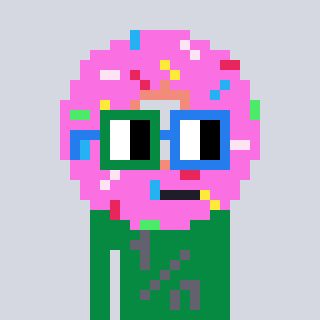
a pixel art character with square green and blue glasses, a doughnut-shaped head and a green-colored body on a cool background